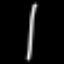
Label: line